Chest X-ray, PA view. Patient: 45 years old, sex F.
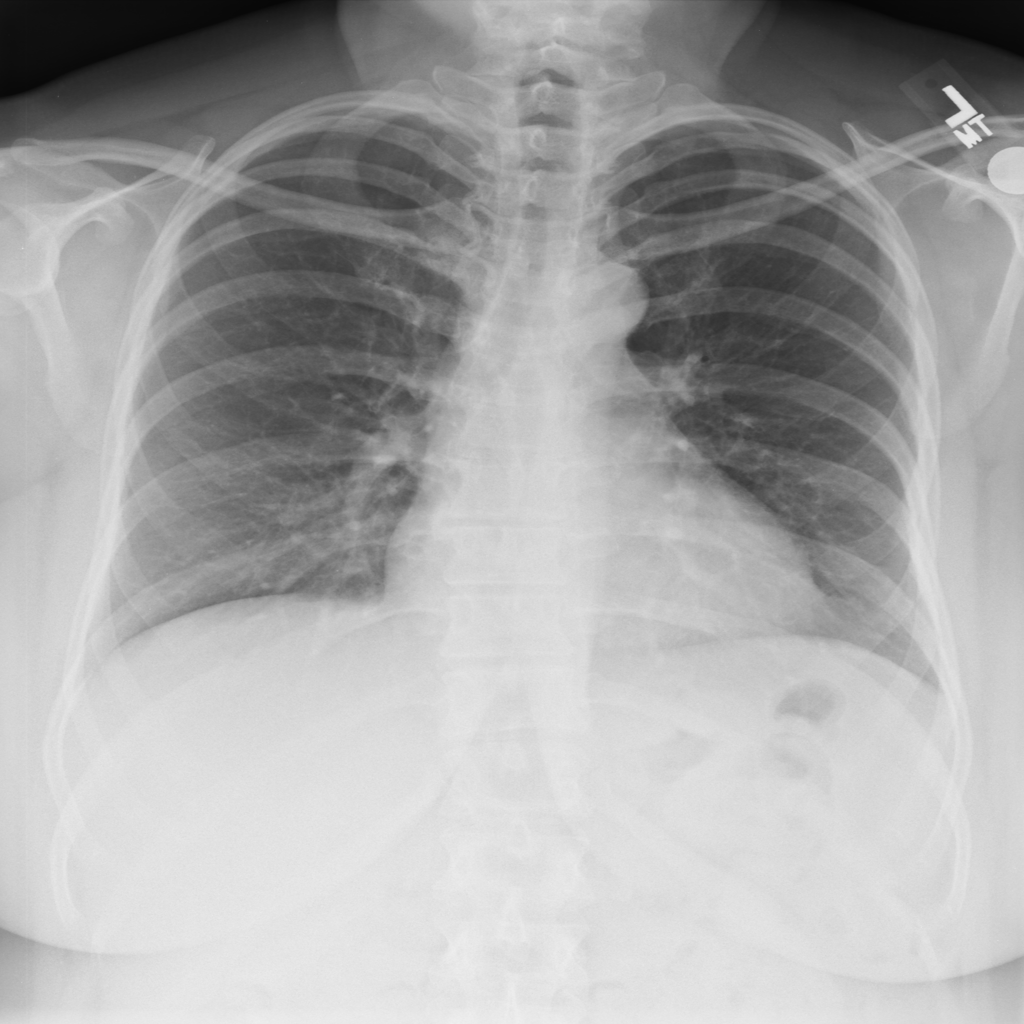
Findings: No Finding